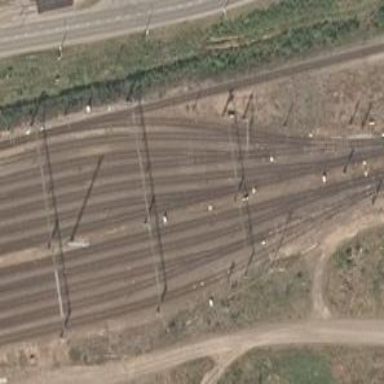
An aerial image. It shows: Railway signal.